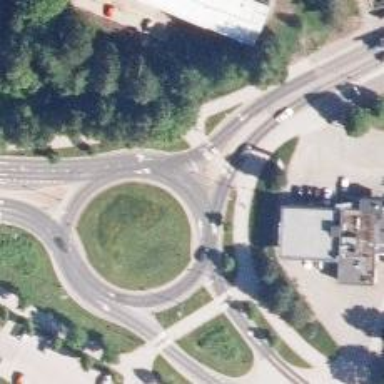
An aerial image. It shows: Secondary road made of asphalt leading to roundabout.